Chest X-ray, PA view. Patient: 67 years old, sex M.
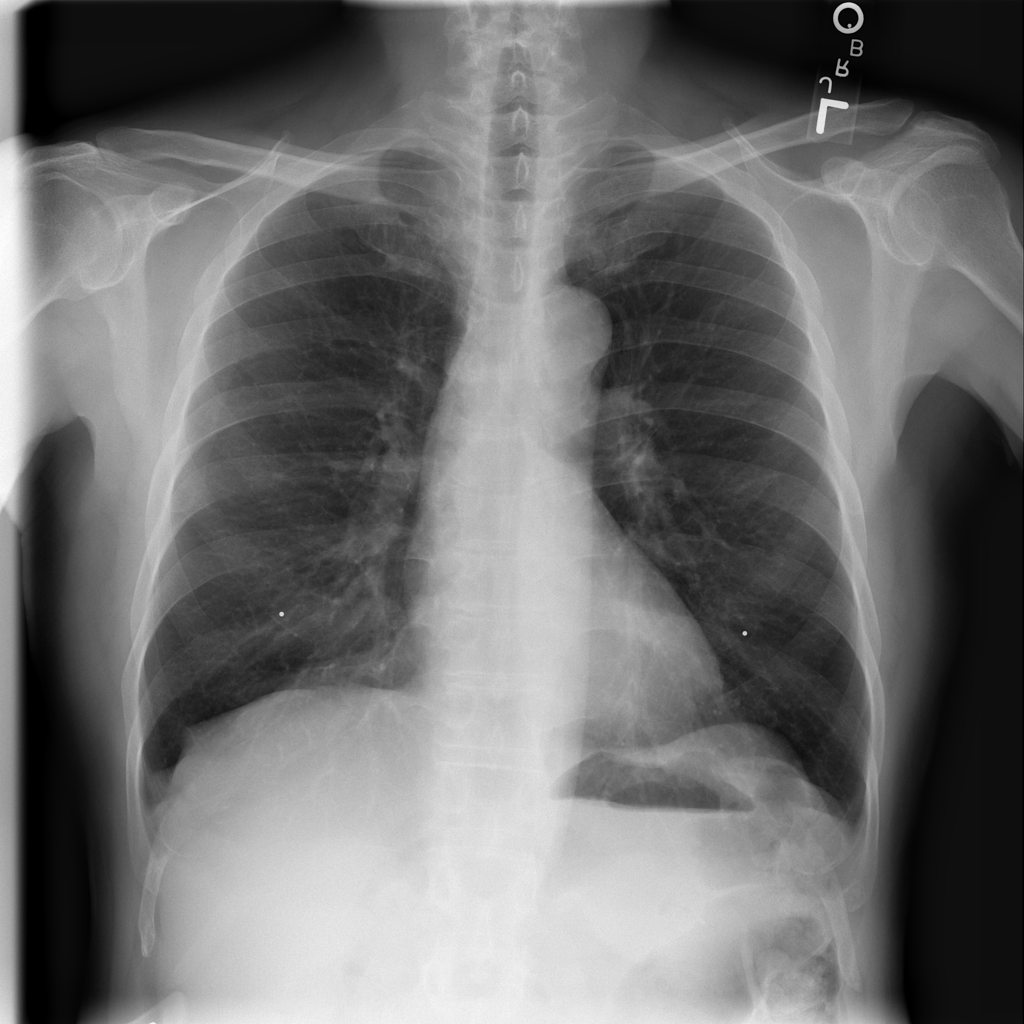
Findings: No Finding